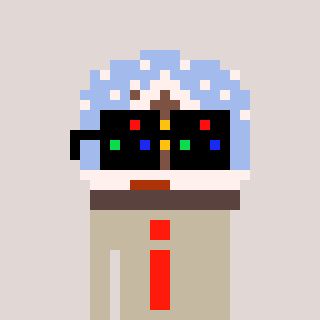
a pixel art character with square black sunglasses, a snow globe-shaped head and a bege-colored body on a warm background